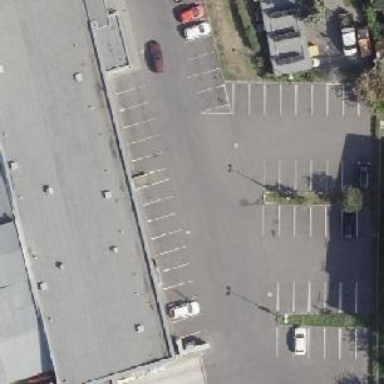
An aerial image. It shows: Retail building housing supermarket.